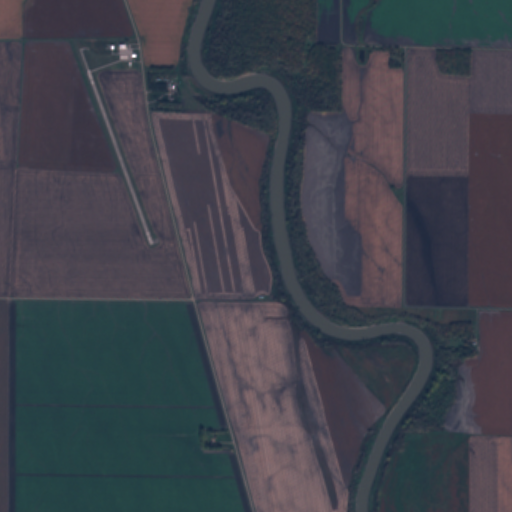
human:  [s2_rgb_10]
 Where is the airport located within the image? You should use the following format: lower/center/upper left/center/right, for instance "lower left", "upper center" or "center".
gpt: The airport is located in the upper left of the image.
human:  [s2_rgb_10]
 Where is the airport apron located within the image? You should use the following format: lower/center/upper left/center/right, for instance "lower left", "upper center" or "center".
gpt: The airport apron is located in the upper left of the image.
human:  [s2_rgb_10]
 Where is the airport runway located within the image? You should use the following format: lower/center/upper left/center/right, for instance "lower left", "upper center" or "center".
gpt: The airport runway is located in the upper left of the image.
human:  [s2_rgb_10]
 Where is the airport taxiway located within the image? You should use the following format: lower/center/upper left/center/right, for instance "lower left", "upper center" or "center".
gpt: The airport taxiway is located in the upper left of the image.
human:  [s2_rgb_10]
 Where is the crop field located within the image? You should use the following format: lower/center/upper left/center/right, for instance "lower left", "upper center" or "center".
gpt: The crop field is located in the upper right of the image.
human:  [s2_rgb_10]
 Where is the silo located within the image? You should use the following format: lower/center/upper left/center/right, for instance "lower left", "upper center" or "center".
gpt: The silo is located in the upper left of the image.
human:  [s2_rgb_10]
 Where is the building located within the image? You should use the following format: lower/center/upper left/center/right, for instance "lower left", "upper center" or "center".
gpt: The building is located in the upper left of the image.
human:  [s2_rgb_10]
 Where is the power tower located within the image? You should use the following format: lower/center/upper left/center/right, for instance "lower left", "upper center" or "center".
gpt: There is no power tower in the image.